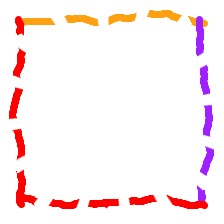
Shape: square